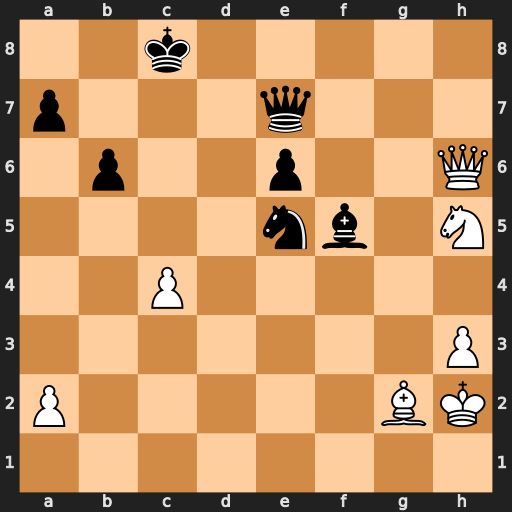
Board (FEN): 2k5/p3q3/1p2p2Q/4nb1N/2P5/7P/P5BK/8
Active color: w
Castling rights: -
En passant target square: -
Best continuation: Qh8+ Kc7 Qxe5+